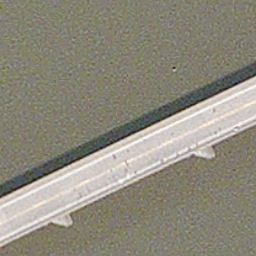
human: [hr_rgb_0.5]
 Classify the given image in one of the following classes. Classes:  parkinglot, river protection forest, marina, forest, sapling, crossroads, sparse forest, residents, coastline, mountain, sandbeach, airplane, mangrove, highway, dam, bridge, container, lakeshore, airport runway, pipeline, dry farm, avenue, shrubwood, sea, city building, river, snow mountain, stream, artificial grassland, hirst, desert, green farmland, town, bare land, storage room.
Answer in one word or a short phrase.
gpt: bridge